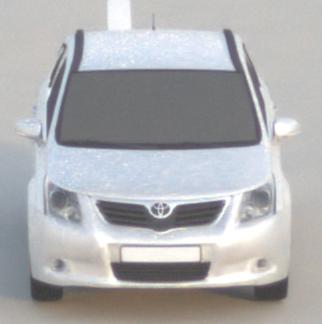
Make: Toyota
Model: Avensis 1.6
Detailed model: Avensis (T27) Notch Back
Model produced from: 2009/01
Model produced until: 2010/08
Doors: 4
Color: white
Road condition: dry road
Daytime: sunrise or sunset
Contrast: low contrast